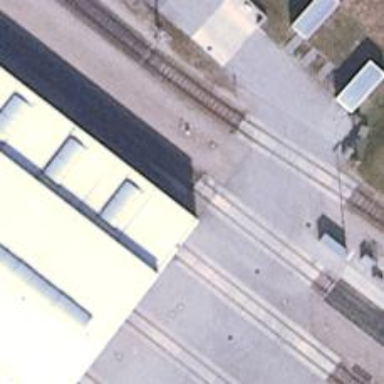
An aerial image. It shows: Railway yard used for servicing trains.